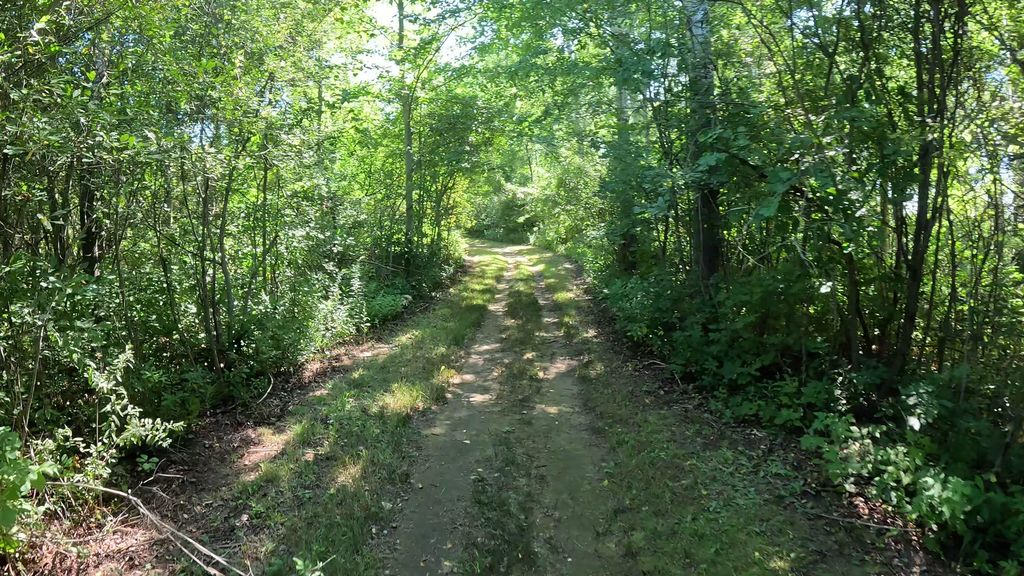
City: ottawa-gatineau